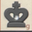
Piece: bK